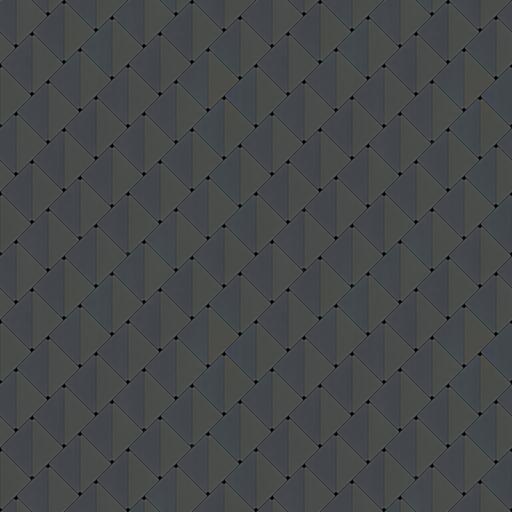
Tags: decoration design metal plates